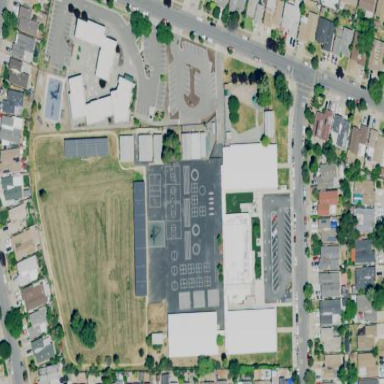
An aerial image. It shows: School building.